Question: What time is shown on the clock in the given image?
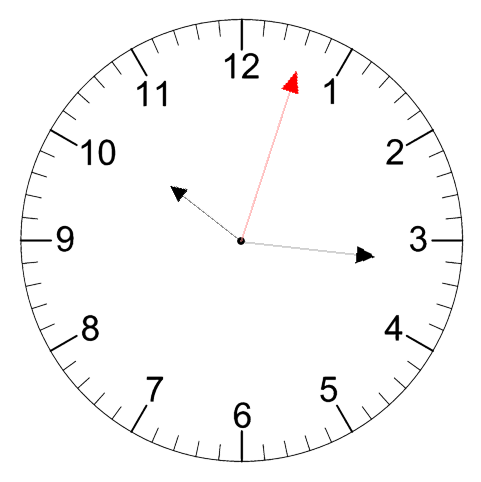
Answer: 10:16:03